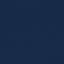
Land use / land cover class: SeaLake